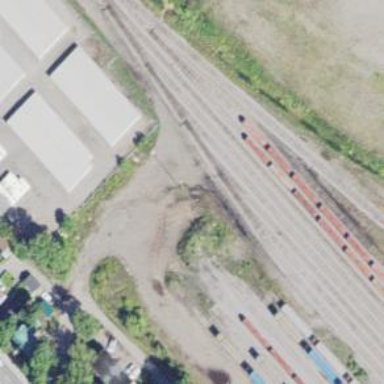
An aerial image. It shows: Railway yard.